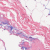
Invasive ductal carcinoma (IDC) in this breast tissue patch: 0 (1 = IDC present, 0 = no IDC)